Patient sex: M
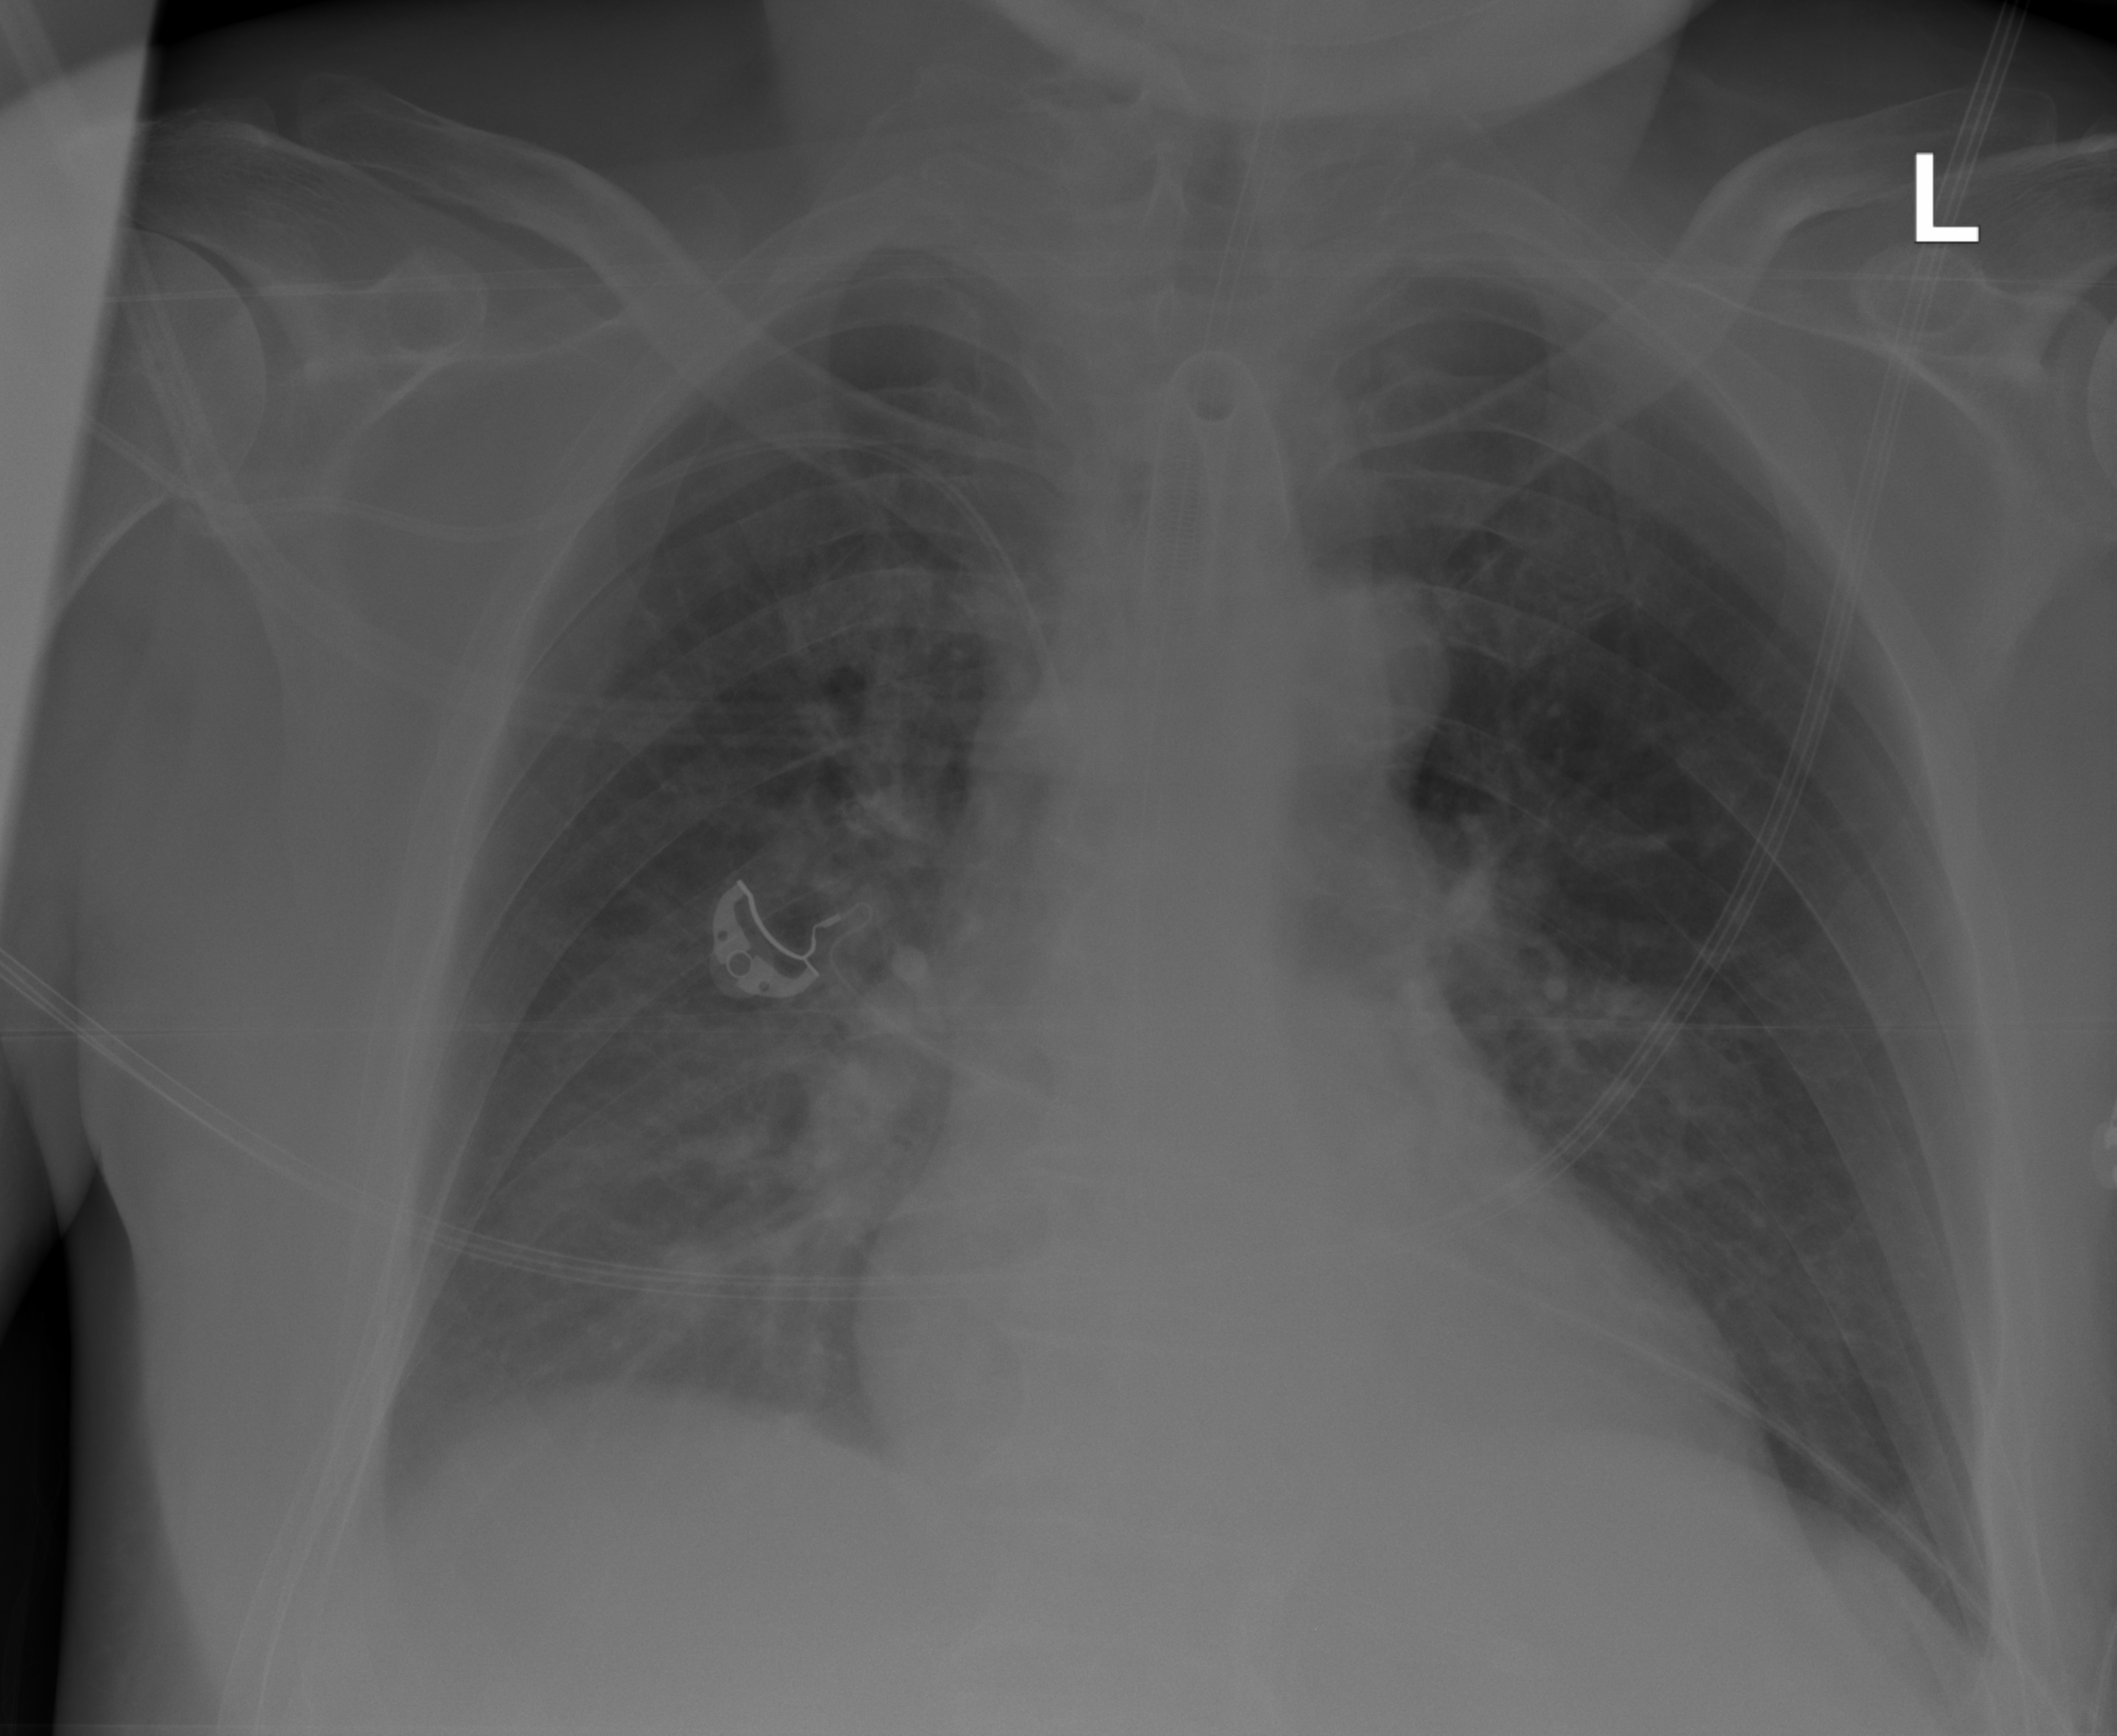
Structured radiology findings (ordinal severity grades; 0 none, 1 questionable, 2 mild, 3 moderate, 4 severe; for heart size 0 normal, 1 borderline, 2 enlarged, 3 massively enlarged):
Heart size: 0
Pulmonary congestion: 1
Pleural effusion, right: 0
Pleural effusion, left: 0
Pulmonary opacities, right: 1
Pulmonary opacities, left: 0
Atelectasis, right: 2
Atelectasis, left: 2